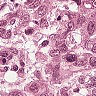
Metastatic tissue present: yes